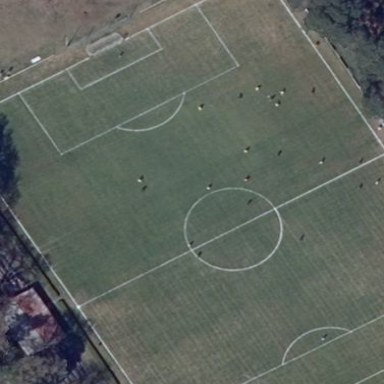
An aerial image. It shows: Soccer stadium for leisure sports.